Field crop: tomato
Growth stage: 1
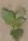
Species: solanum